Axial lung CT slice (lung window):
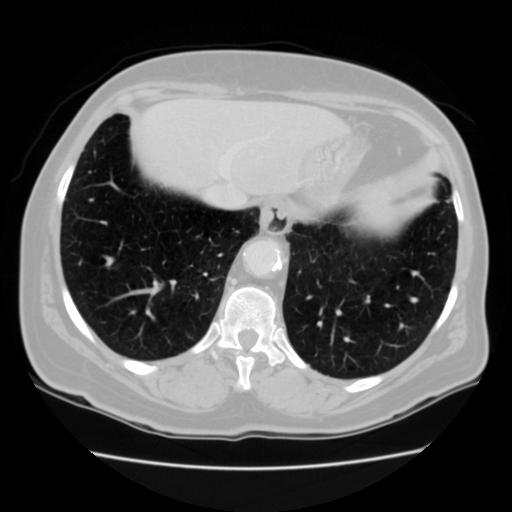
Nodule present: no